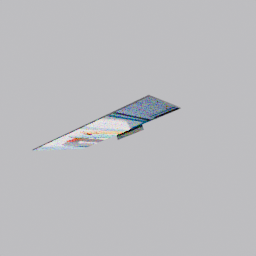
Label: electronics